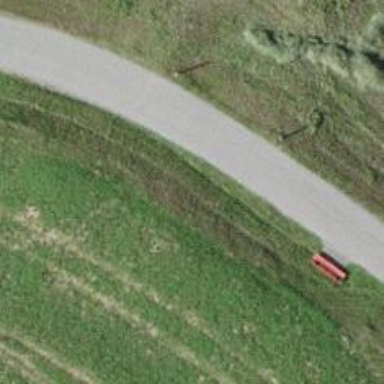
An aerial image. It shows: Bench.